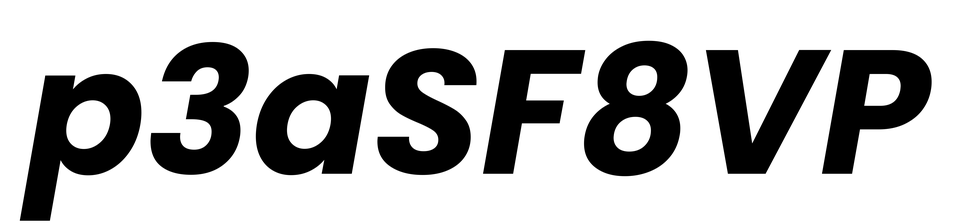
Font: Poppins-BoldItalic